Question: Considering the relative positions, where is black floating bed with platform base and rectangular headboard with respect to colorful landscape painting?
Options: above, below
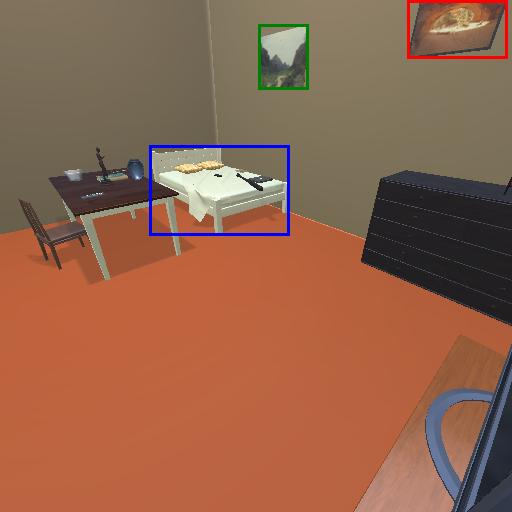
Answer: above